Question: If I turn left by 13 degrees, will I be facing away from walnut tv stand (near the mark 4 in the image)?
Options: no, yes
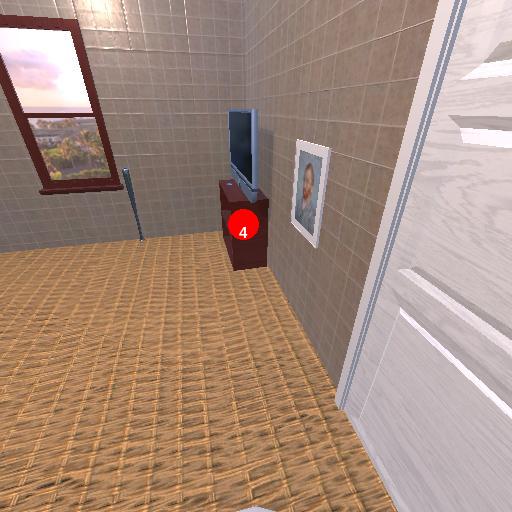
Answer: no